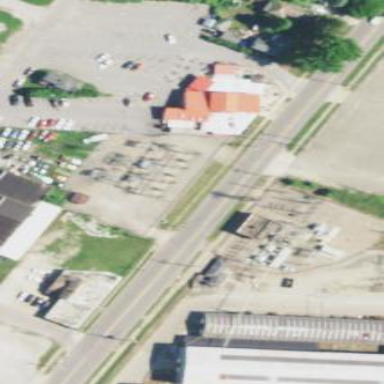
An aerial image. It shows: Distribution level power substation.